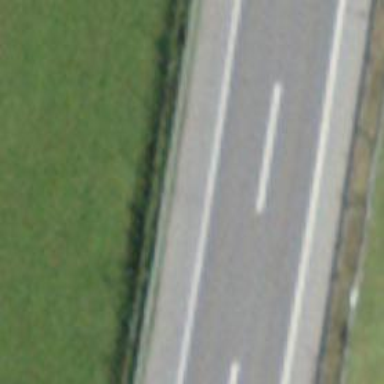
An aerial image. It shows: Asphalt motorway categorized as trunk road.